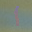
Label: 1